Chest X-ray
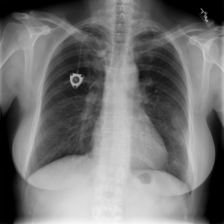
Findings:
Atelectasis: negative
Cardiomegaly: negative
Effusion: negative
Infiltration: negative
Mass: positive
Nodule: negative
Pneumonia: negative
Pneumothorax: negative
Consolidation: negative
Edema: negative
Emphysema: negative
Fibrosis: negative
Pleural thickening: negative
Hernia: negative